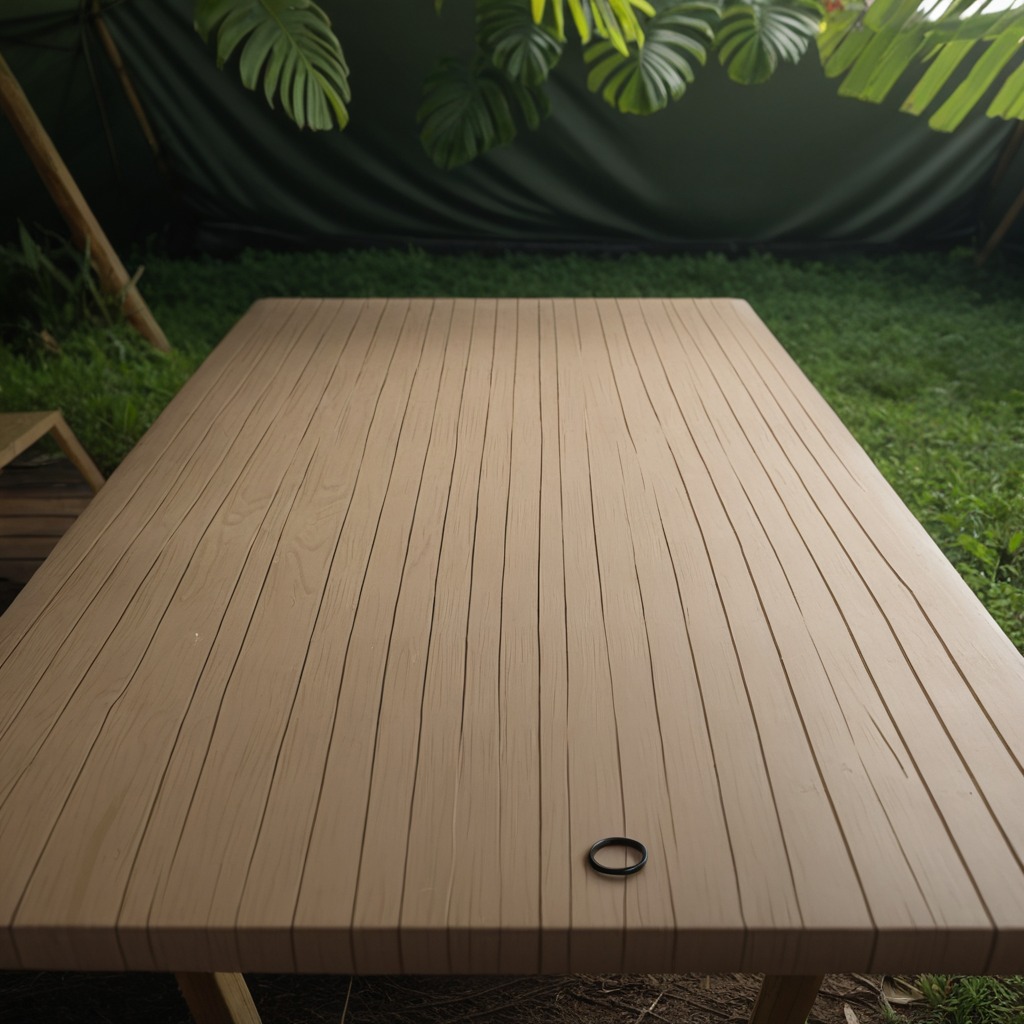
A rubber O-ring is lying on a wooden table in a jungle field workshop tent.